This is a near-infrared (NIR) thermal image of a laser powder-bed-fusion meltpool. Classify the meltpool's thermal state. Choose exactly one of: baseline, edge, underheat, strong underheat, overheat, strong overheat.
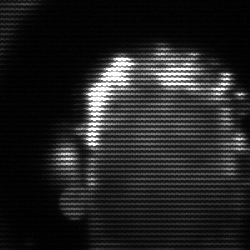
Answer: baseline